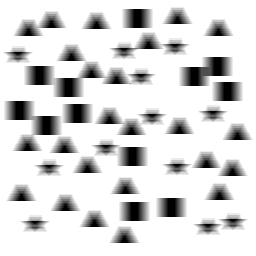
Squares: 12
Triangles: 24
Stars: 12
Total shapes: 48